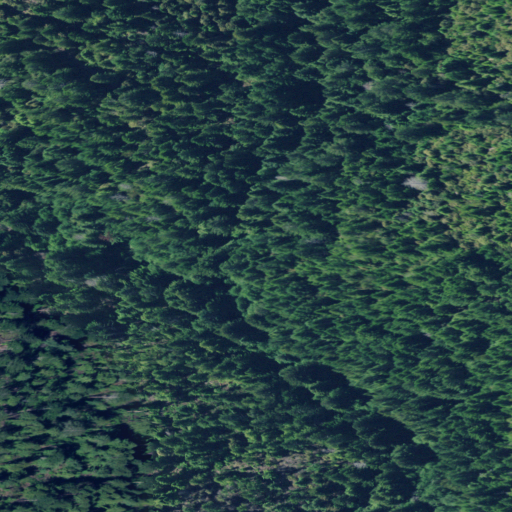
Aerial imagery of valley in California named Buckhorn Gulch containing evergreen forest and open development